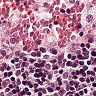
Metastatic tissue present: no